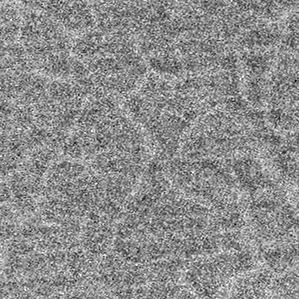
Label: frost